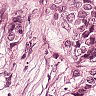
Metastatic tissue present: yes